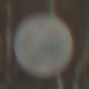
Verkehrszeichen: Kreisverkehr
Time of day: MorningAfternoon
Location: Outdoor (Nature)
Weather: PartlyCloudy
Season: Winter
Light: Natural